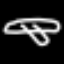
Label: airplane